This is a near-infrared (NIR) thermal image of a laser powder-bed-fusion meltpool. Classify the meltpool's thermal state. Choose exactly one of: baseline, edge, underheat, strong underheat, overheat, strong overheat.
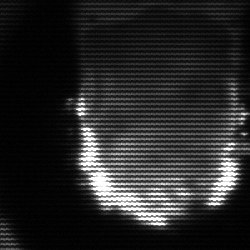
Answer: baseline